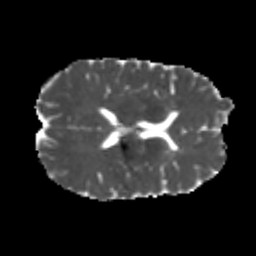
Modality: MD
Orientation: axial
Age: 20
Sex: male
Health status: healthy
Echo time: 0.074 s